Modality: CBCT
Slice 32 of 107
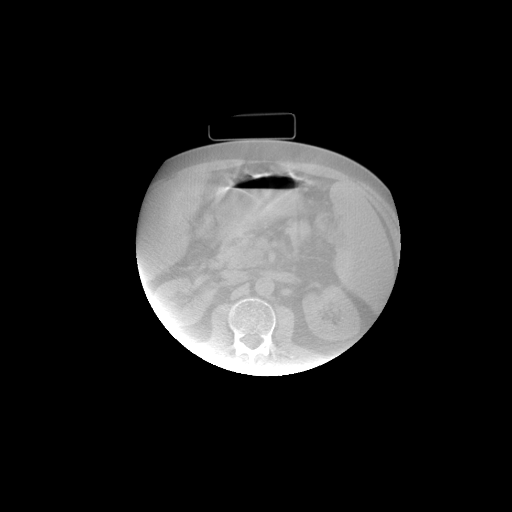